Interaction volume radius: 5 \u00c5
Interaction volume height: 15 \u00c5
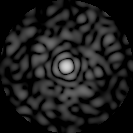
Disorder parameter: 0.8197